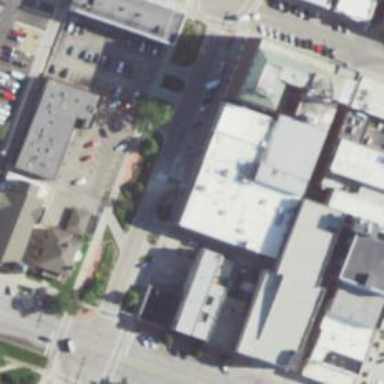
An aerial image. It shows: Arts centre.